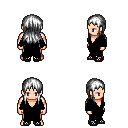
a pixel art fantasy rpg character, male body template, human, light skin, black robe, red pants, white unkempt hairstyle, ghillies, four views (front, back, left, right), 2x2 character sprite sheet, small pixel art, hard edges, no anti-aliasing